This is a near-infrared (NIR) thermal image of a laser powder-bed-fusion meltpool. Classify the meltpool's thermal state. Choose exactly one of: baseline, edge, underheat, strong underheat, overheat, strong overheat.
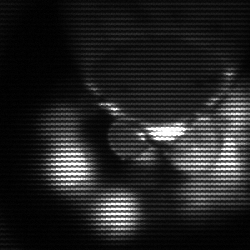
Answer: edge